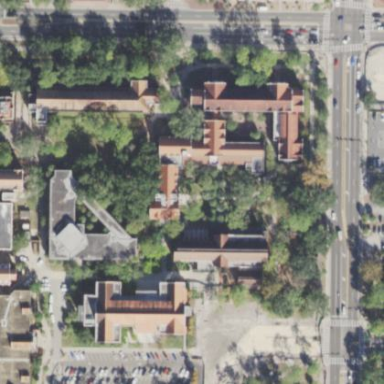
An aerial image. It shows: Historic university building used as office.